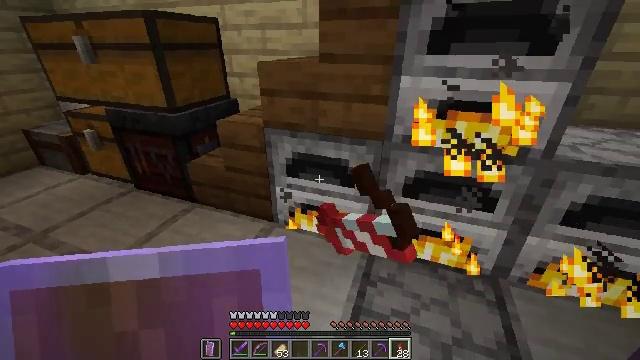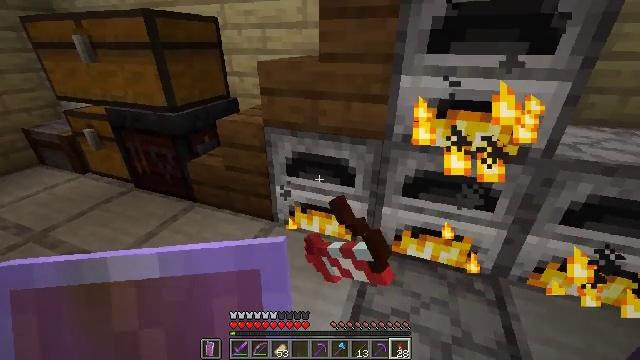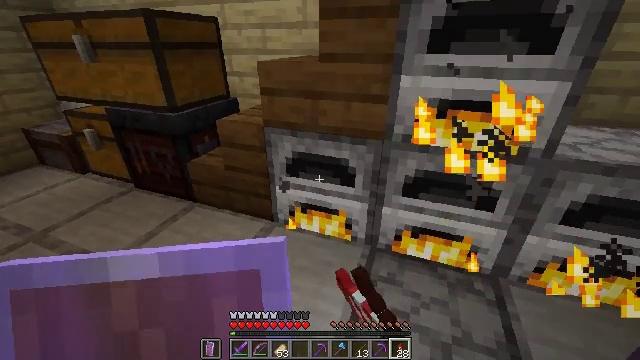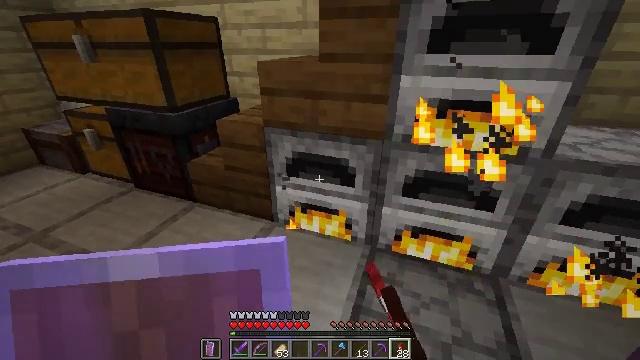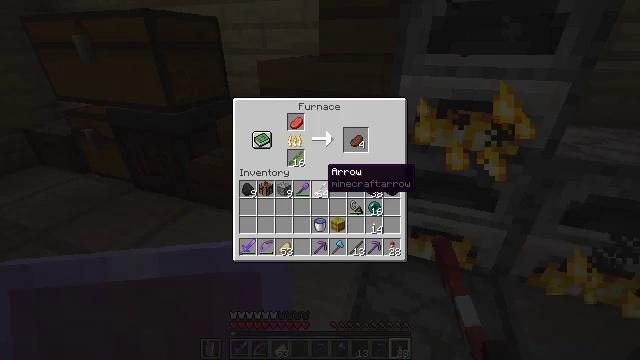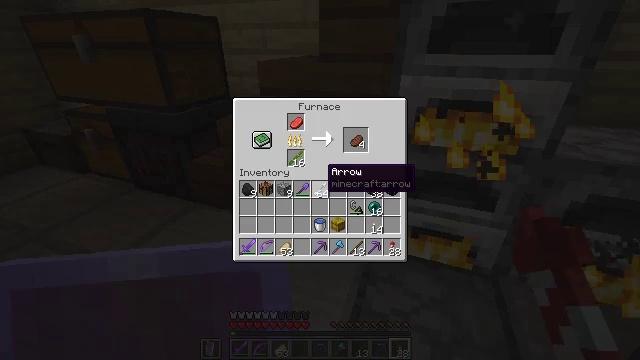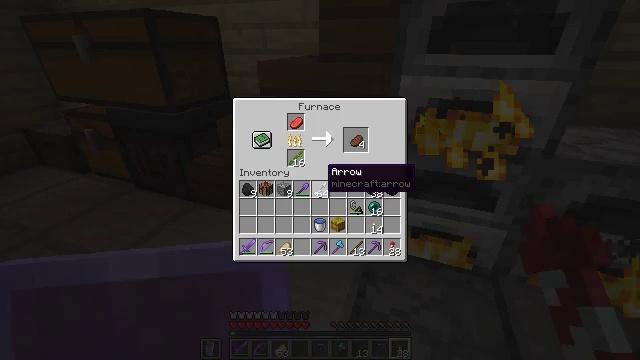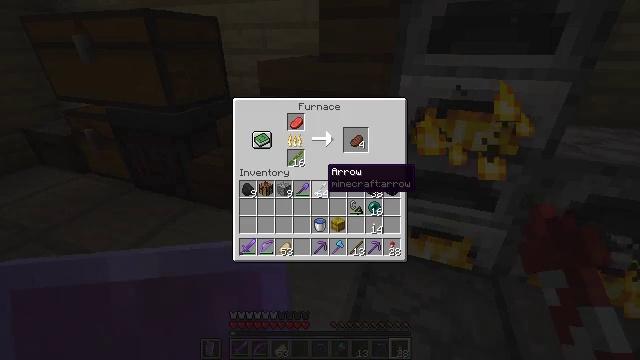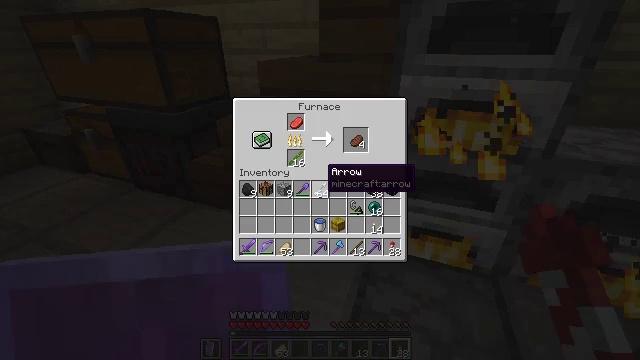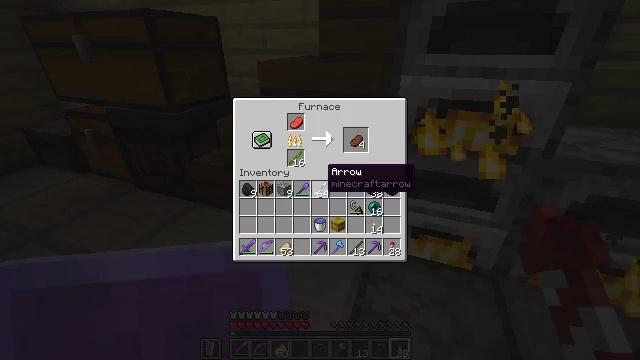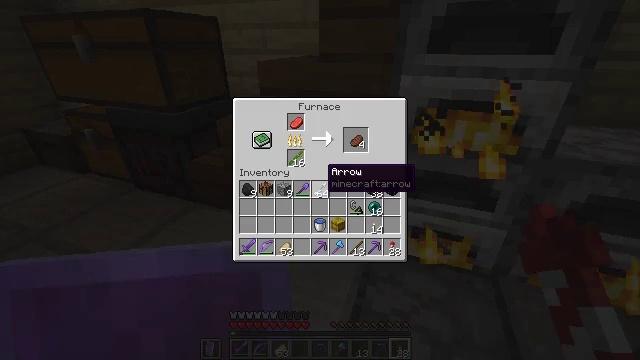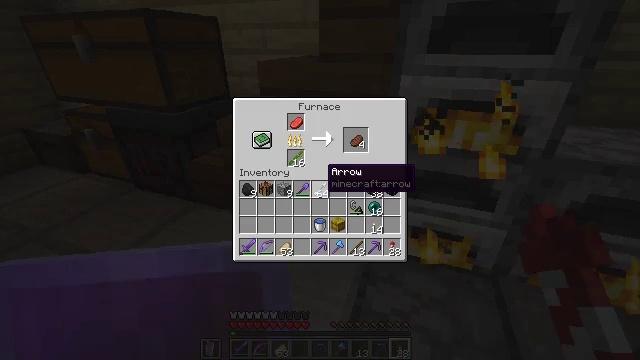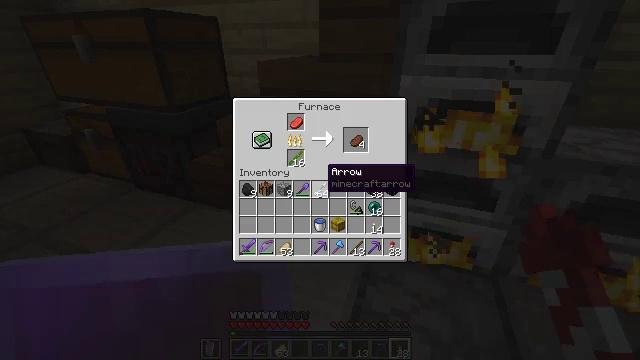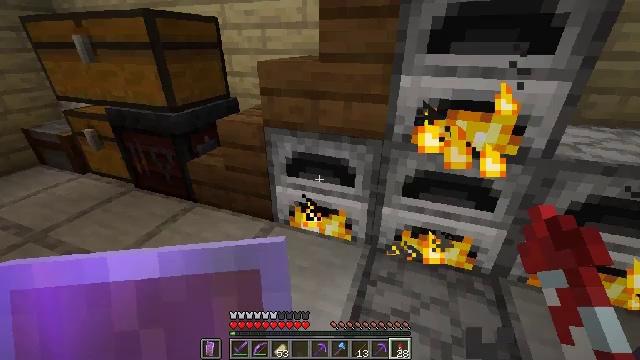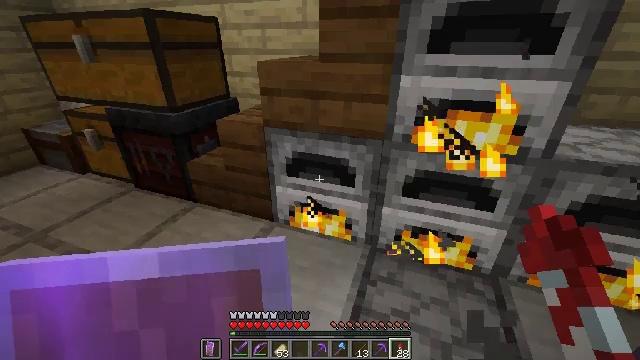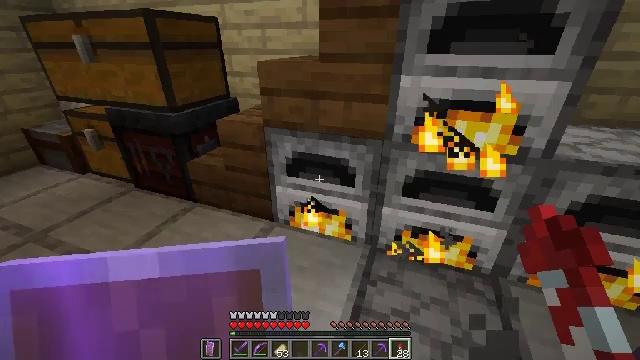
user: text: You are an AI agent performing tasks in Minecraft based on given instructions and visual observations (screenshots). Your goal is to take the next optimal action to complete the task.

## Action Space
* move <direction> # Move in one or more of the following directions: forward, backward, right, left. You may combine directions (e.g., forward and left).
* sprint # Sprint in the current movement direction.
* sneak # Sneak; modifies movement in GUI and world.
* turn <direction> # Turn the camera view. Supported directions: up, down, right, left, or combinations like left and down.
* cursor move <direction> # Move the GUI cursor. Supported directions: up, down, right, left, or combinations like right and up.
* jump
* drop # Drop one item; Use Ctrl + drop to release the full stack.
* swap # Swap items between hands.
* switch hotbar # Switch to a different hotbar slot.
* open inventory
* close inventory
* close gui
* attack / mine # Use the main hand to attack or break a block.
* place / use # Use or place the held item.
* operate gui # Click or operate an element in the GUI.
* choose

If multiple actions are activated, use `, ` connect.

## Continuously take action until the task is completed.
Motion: motion action
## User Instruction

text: Attack the white shulker box to pick it up.
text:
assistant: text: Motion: use / place
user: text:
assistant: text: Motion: use / place
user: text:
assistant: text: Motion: no_op
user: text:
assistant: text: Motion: no_op
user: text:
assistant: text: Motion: no_op
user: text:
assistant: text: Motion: no_op
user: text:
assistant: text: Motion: no_op
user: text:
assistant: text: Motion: no_op
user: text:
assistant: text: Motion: no_op
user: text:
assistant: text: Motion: no_op
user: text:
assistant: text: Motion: no_op
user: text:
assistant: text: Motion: no_op
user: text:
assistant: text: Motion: no_op
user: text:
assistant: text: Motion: no_op
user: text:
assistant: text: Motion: no_op
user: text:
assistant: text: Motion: turn right
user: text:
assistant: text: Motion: turn right
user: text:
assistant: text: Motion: turn right
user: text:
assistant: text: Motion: no_op
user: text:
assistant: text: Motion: turn right
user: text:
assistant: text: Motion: turn right
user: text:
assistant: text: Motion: turn right
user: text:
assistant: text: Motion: use / place
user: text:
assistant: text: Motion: use / place
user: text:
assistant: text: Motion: use / place
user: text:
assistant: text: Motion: use / place
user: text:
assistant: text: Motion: no_op
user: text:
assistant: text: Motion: no_op
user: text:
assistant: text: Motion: no_op
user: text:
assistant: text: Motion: no_op